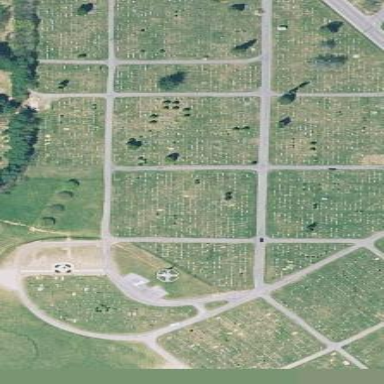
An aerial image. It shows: Cemetery.